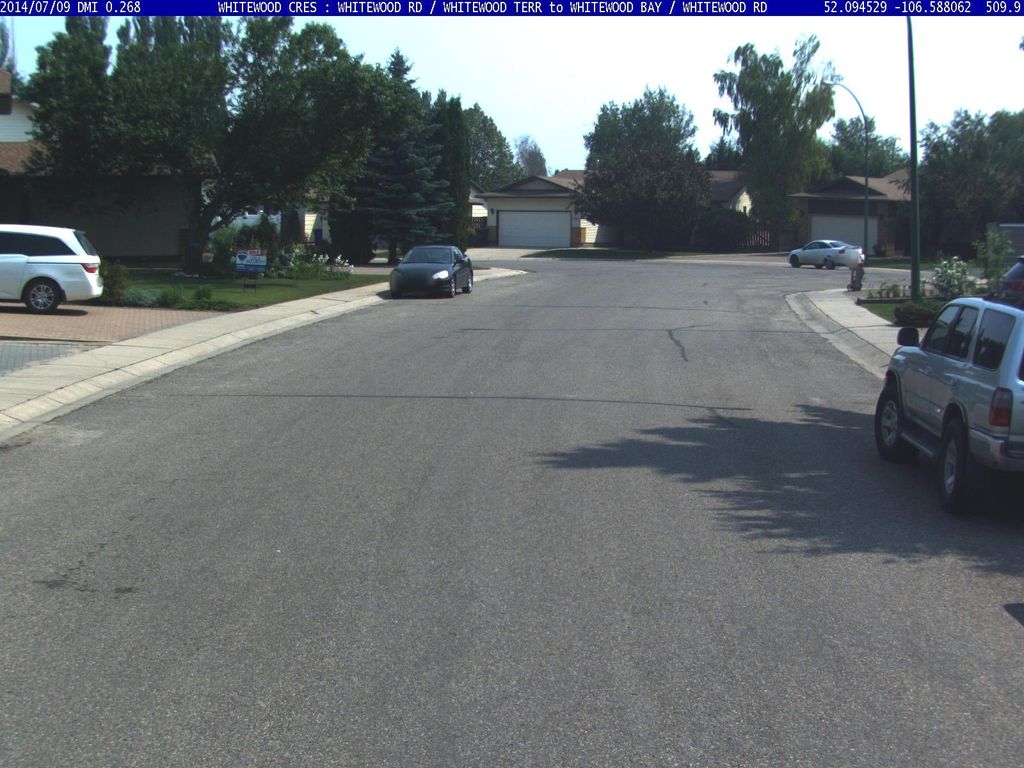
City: saskatoon